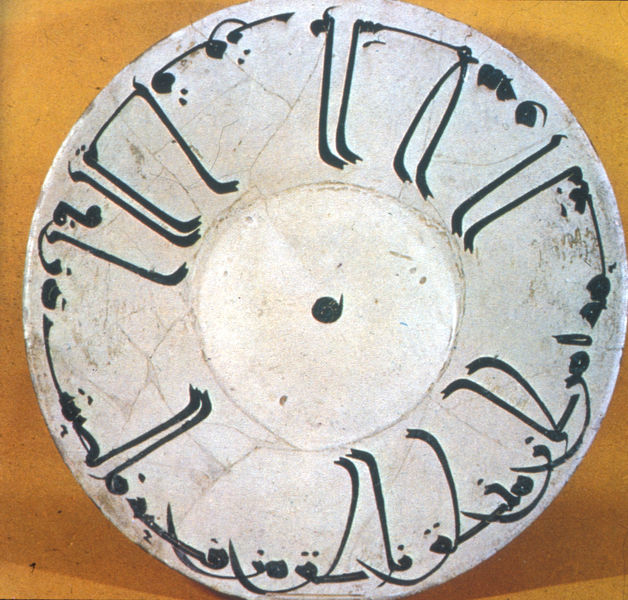
Titel: Teller aus Nishapur, iranisch
Künstler: unbekannt
Institution: unbekannt
Schlagwörter: blau, dunkel, schatten, weiß, gelb, ocker, grau, hell, mitte, orange, schwarz, malerei, muster, ornament, schale, schüssel, teller, innen, kreis, rund, keramik, ton, schrift, risse, formen, linien, ziehen, essen, inschrift, zahlen, ornamente, verzierung, uhr, schriftzeichen, striche, foto, punkte, antike, porzellan, orient, orientalisch, linie, form, text, buchstaben, strich, punkt, kaputt, arabisch, hellgrau, antik, mittelalter, aussen, zentrum, symbolik, arabien, islam, persien, türkei, zeiger, ziffernblatt, arabesken, tropfen, verzierungen, riss, rud, heller, uhrwerk, asymmetrisch, abstand, hebräisch, islamisch, krakelee, naher osten, iran, persisch, dunkler, entfernung, kalligrafie, keramikteller, bruchstellen, herum, türei, üersien, persische